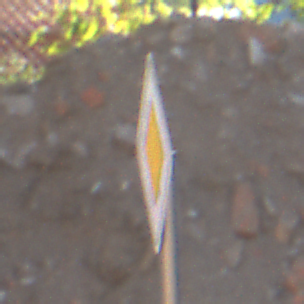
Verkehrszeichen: Vorfahrtsstrasse
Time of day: MorningAfternoon
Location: Outdoor (Suburban)
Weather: PartlyCloudy
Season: NotSpecified
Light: Natural